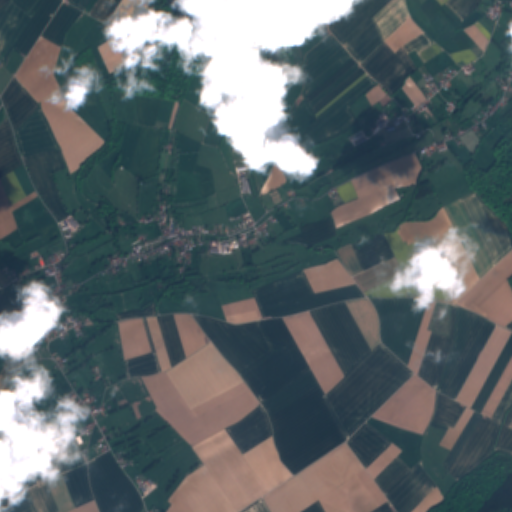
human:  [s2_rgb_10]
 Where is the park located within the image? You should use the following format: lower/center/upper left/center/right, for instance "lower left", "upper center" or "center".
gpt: The park is located in the center left of the image.
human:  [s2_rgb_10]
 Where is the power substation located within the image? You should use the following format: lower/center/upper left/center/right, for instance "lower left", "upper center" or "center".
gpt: The power substation is located in the upper right of the image.
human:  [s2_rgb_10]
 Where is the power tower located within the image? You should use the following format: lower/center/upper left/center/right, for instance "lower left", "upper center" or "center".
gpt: There is no power tower in the image.